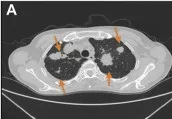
Image evaluation after second-line treatment with eribulin for two cycles: progressive disease.
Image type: radiology (ct)